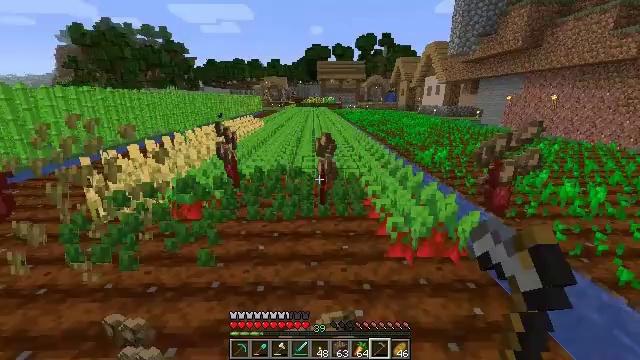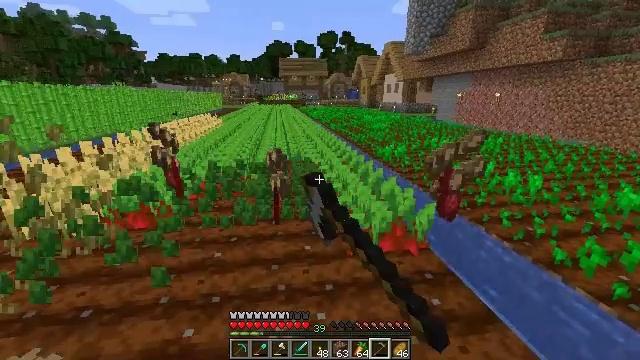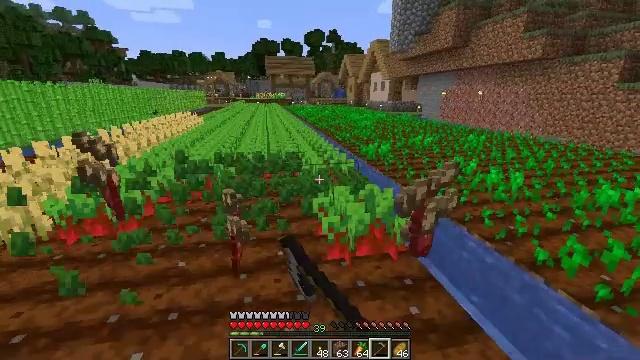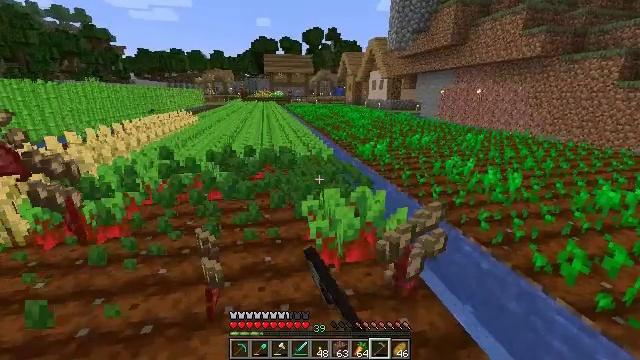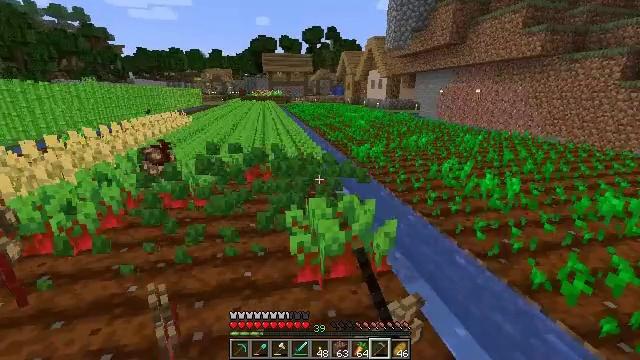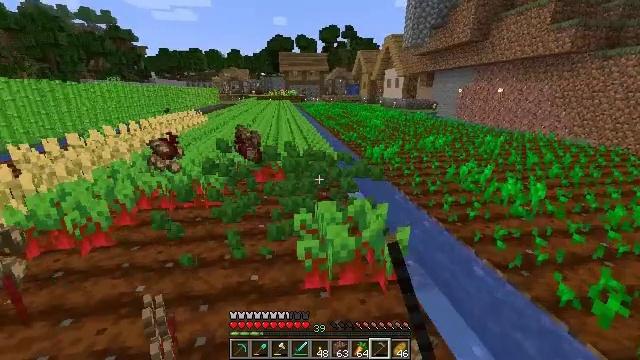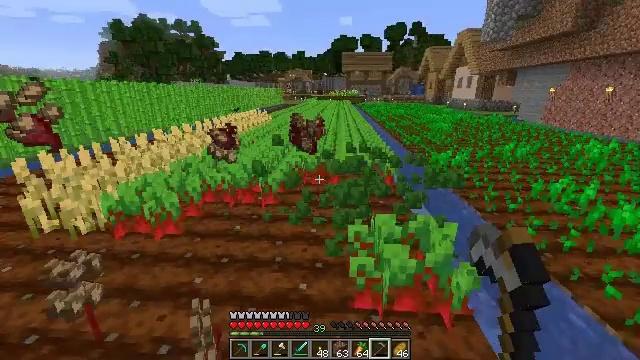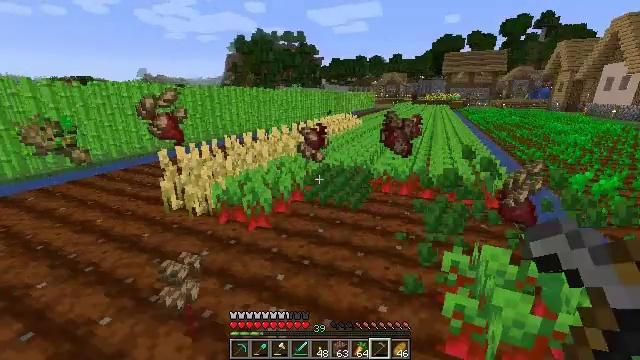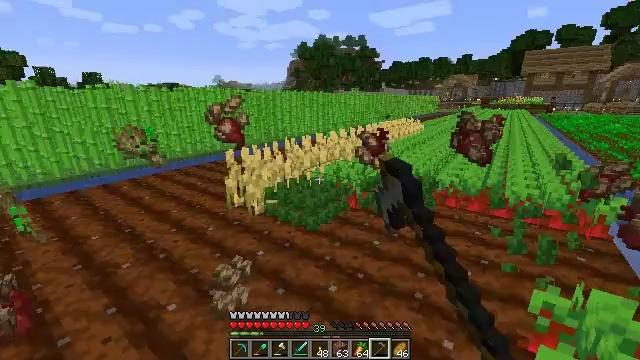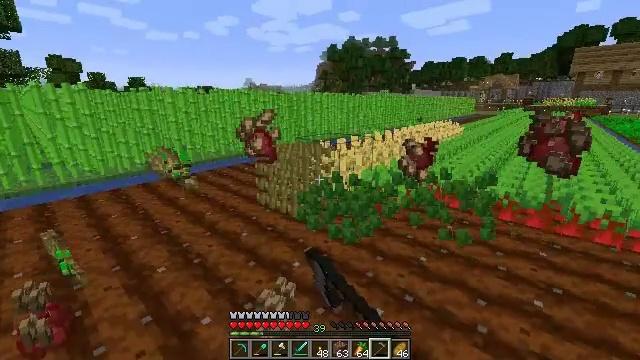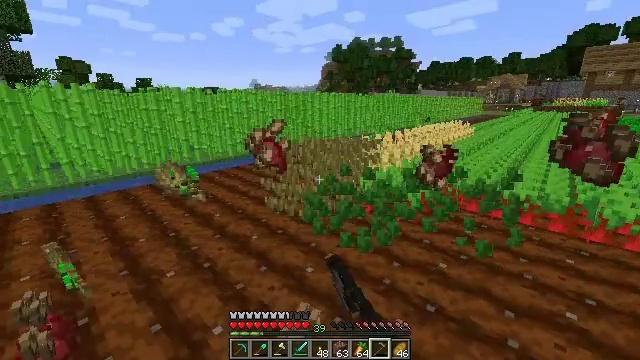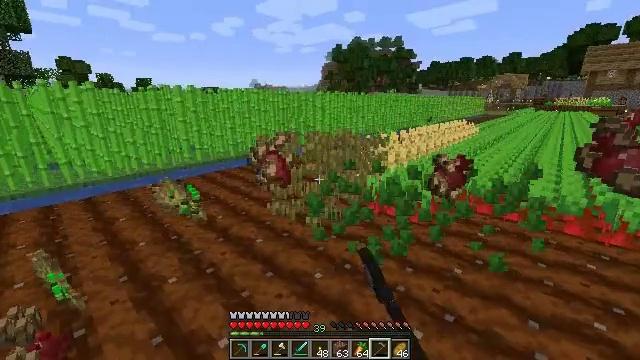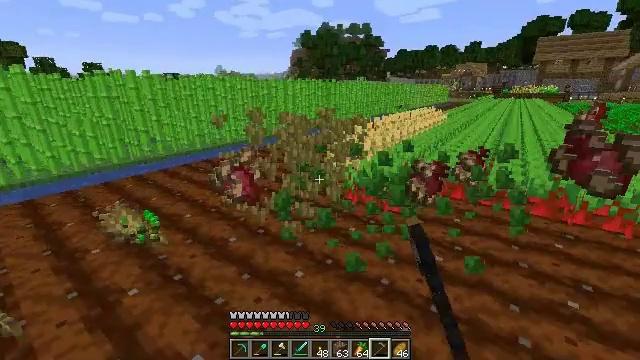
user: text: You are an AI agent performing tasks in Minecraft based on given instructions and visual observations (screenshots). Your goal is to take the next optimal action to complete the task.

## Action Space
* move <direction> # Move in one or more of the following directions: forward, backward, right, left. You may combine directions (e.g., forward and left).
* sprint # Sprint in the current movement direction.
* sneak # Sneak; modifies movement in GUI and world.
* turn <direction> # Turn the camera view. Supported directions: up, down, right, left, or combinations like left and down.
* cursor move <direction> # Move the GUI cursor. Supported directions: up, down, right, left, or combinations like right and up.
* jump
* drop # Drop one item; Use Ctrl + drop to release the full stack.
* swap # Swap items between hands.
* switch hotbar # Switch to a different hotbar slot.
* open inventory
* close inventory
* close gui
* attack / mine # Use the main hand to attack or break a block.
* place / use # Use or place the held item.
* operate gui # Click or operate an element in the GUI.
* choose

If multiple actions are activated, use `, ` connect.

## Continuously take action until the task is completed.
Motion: motion action
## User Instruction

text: Collect beetroots from the field.
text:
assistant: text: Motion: move forward and move right, turn right, attack / mine
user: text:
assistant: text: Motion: move forward and move right, turn right, attack / mine
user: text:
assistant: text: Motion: move forward and move right, attack / mine
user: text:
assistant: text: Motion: move forward and move right, attack / mine
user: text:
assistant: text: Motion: move forward and move left, turn left, attack / mine
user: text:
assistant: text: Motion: move forward and move left, turn left, attack / mine
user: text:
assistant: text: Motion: move forward and move left, turn left, attack / mine
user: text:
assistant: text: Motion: move forward and move left, turn left, attack / mine
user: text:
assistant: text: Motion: move forward and move left, turn left, attack / mine
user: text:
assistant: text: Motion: move forward and move left, turn left, attack / mine
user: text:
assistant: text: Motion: move forward and move left, attack / mine
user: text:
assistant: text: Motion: move forward and move right, turn right and down, attack / mine
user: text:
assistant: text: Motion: attack / mine